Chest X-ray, AP view. Patient: 27 years old, sex F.
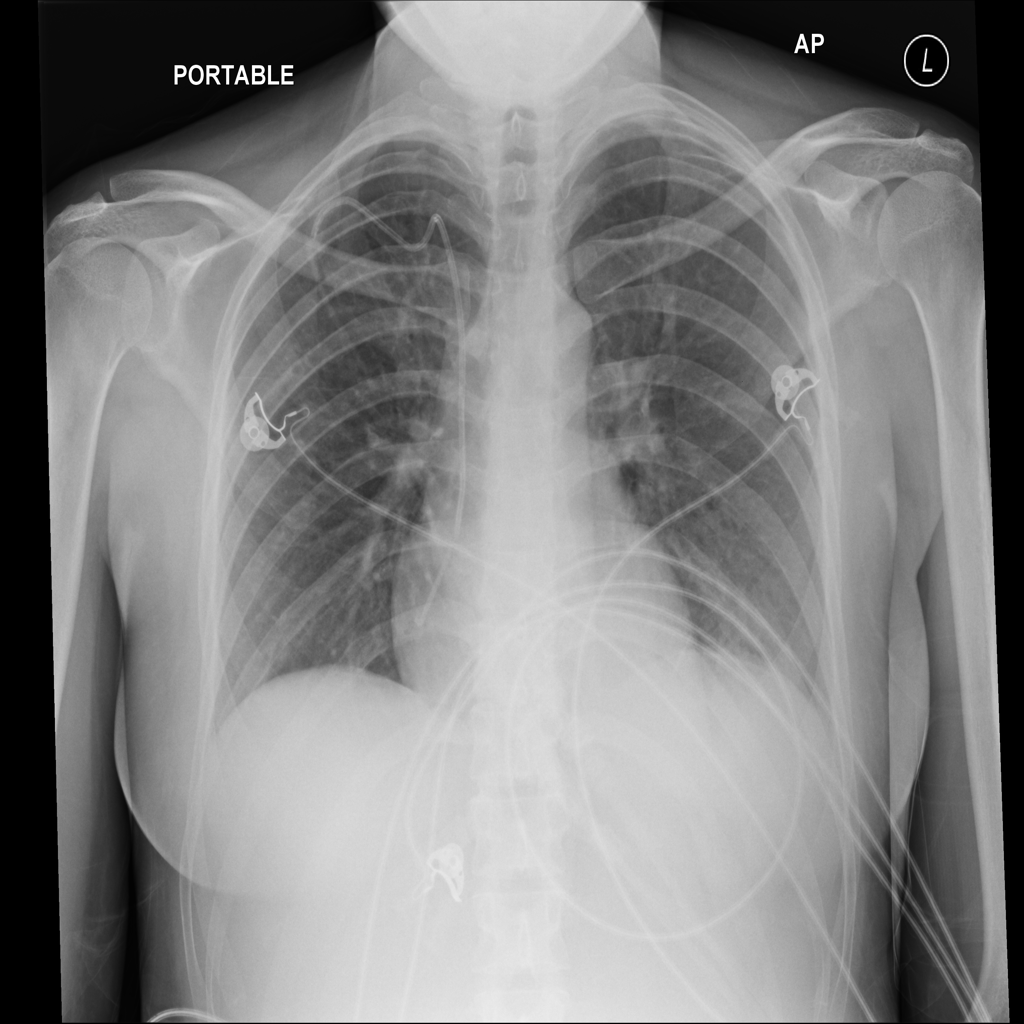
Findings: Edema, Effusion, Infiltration